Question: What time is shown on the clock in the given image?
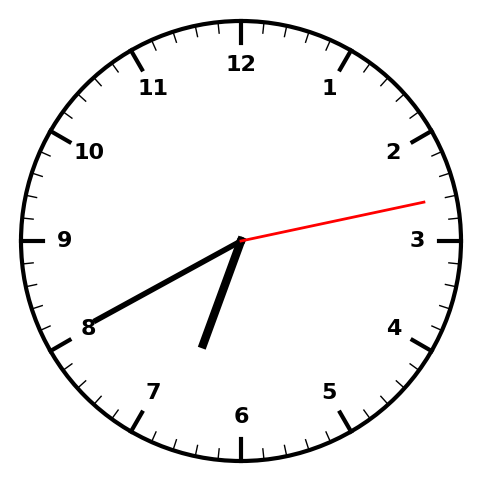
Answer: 06:40:13